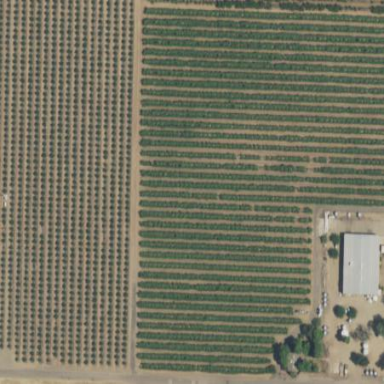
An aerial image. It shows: Orchard filled with peach trees.